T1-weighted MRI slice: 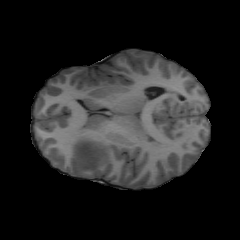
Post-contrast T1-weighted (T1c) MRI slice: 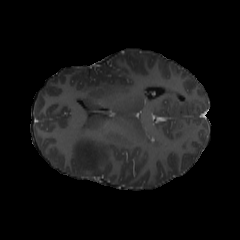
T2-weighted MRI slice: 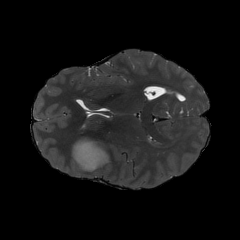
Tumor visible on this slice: yes